Question: I am trying to do a plot with date on x-axis with an interval of 1 month and date values rotated for clarity.
'''
r=runif(100)
d <- as.Date("2001/1/1") + 70*sort(r)
plot(d,r,type="l",xaxt="n")
axis.Date(1, at=seq(d[1],d[100],"month"), format="%m/%d/%Y")
'''
This doesn't really work. I am trying to get something similar to the following graph:

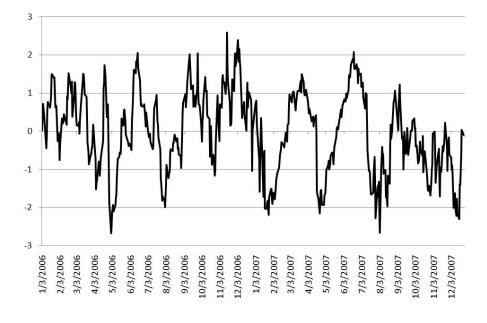
Answer: It does exactly what you ask the function to do.
Three months, three ticks.
'''
> d[1]
[1] "2001-01-01"
> d[100]
[1] "2001-03-11"
'''
Try this.
'''
r=runif(100)
d <- as.Date("2001/1/1") + 70*sort(r)
plot(d,r,type="l",xaxt="n")
axis.Date(1, at = seq(d[1], d[100], length.out=25),
labels = seq(d[1], d[100], length.out=25),
format= "%m/%d/%Y", las = 2)
'''
It should be easily adjusted to week/month/year. It's up to you to play with the 'mar' parameter in '?par'.